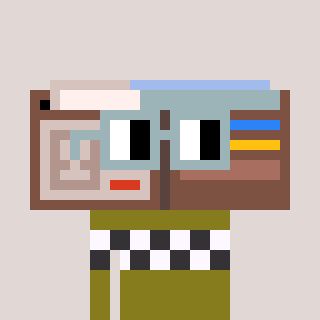
a pixel art character with square dark gray glasses, a wallet-shaped head and a gunk-colored body on a warm background